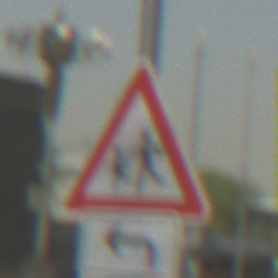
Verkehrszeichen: KinderRechts
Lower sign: RichtungsangabeDurchPfeile2
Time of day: MorningAfternoon
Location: Outdoor (Suburban)
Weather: Clear
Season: NotSpecified
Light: Natural